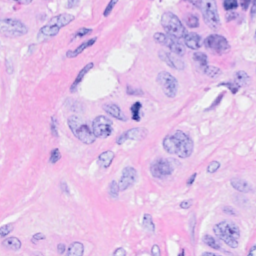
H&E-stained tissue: Breast